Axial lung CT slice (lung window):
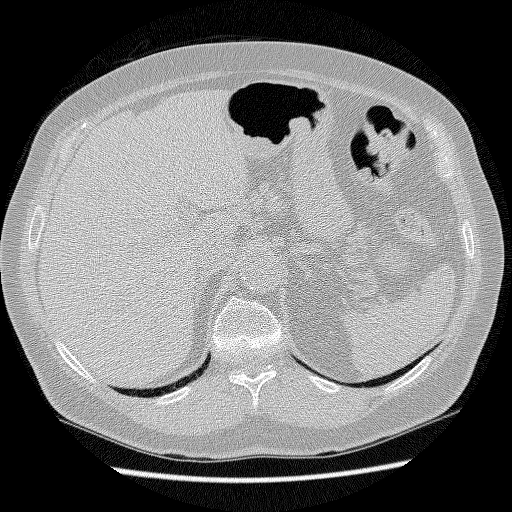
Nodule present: no